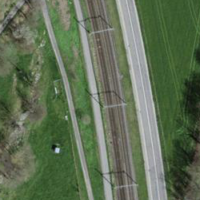
EUNIS habitat code: 23
Species observed at this site:
Allium ursinum